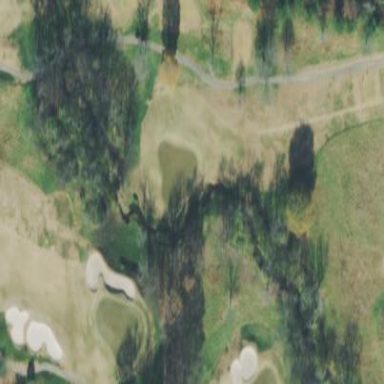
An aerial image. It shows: Golf fairway in the image.